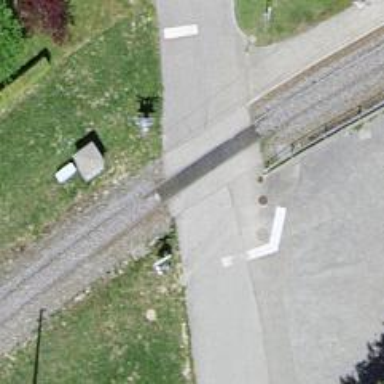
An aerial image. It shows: Level crossing with full barriers and lights.